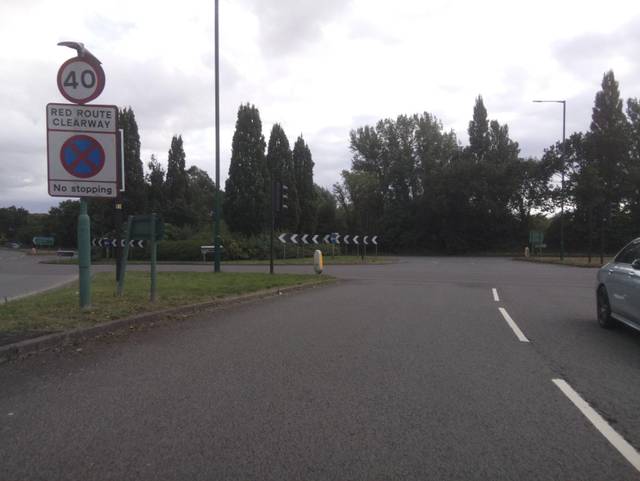
Region: United Kingdom
Coordinates: 52.382, -1.79